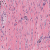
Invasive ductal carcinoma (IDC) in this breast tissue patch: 0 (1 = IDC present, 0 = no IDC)